Question: I have a simple table about ratings I collected on 3 websites (let's say OpenTable, Yelp, TripAdvisor). The ratings go from 1 to 5 and therefore Rating is a factor column and Website is another factor column (only 3 values allowed). I have only such 2 columns and all my observations. The structure is a data frame named 'all' containing the aforementioned columns. Example:
'''
Website Rating
_________________________
Yelp 1
TripAdvisor 2
Yelp 3
OpenTable 2
'''
What I would like to do is to have a colored density plot.
My problem looks EXACTLY the same as the one posted in this thread: <URL>
However, that solution is not working for me. I tried it by just substituting my variables names using
'ggplot(all, aes(rating, colour=website, group=website)) + geom_density()'
but it does not work. Instead of giving me an interpolated curve, here is what I get:
It looks to me that I have the same data structure as the OP in the linked thread: a data frame ('all') with two factor columns ('website' and 'rating').
'''
> mode(all)
[1] "list"
> head(all$website)
[1] TripAdvisor TripAdvisor TripAdvisor TripAdvisor TripAdvisor TripAdvisor
Levels: TripAdvisor OpenTable Yelp
> head(all$rating)
[1] 1 2 1 4 5 2
Levels: 1 2 3 4 5
'''
My question is: why is my behavior different? And what can I do to get the same plot? As a bonus/different solution, I would also try and interpolate my points with straight lines instead of using more complex kernels but I need to keep densities since I have many more observations for one websites than the other 2 combined.
Data sample:
'''
> dput(all[sample(nrow(all), 200),])
structure(list(website = structure(c(3L, 3L, 3L, 3L, 3L, 3L,
3L, 3L, 3L, 1L, 3L, 3L, 3L, 3L, 3L, 3L, 3L, 3L, 3L, 3L, 3L, 3L,
2L, 1L, 3L, 2L, 1L, 3L, 2L, 1L, 2L, 2L, 3L, 3L, 3L, 3L, 3L, 1L,
3L, 3L, 1L, 3L, 2L, 3L, 3L, 3L, 3L, 2L, 3L, 3L, 3L, 3L, 3L, 3L,
2L, 3L, 3L, 3L, 3L, 3L, 3L, 3L, 3L, 1L, 3L, 3L, 3L, 3L, 3L, 3L,
3L, 3L, 3L, 3L, 3L, 3L, 1L, 3L, 1L, 3L, 2L, 3L, 3L, 3L, 3L, 3L,
2L, 3L, 3L, 3L, 1L, 3L, 1L, 3L, 3L, 2L, 3L, 3L, 3L, 3L, 1L, 3L,
3L, 3L, 3L, 3L, 2L, 3L, 1L, 3L, 3L, 3L, 3L, 3L, 2L, 3L, 1L, 3L,
1L, 3L, 3L, 3L, 3L, 1L, 3L, 3L, 3L, 3L, 3L, 3L, 2L, 3L, 3L, 3L,
3L, 3L, 2L, 3L, 3L, 3L, 3L, 3L, 3L, 1L, 3L, 3L, 3L, 3L, 3L, 3L,
3L, 3L, 3L, 3L, 3L, 3L, 3L, 2L, 3L, 3L, 3L, 2L, 1L, 3L, 3L, 3L,
1L, 3L, 3L, 2L, 3L, 3L, 3L, 3L, 1L, 3L, 3L, 3L, 3L, 1L, 3L, 3L,
3L, 3L, 3L, 3L, 1L, 1L, 3L, 3L, 3L, 3L, 1L, 2L, 3L, 1L, 3L, 3L,
3L, 3L), .Label = c("TripAdvisor", "OpenTable", "Yelp"), class = "factor"),
rating = c(2, 4, 5, 3, 5, 3, 2, 4, 4, 5, 5, 2, 5, 5, 4, 2,
5, 4, 5, 5, 4, 4, 3, 5, 3, 2, 4, 4, 4, 2, 4, 5, 3, 4, 5,
4, 4, 3, 5, 4, 5, 2, 5, 5, 4, 3, 1, 5, 5, 5, 5, 2, 4, 1,
1, 4, 4, 4, 3, 1, 5, 4, 4, 5, 4, 4, 5, 4, 1, 1, 3, 4, 5,
5, 5, 4, 5, 2, 3, 4, 2, 4, 4, 4, 3, 2, 4, 4, 4, 4, 5, 4,
5, 3, 1, 5, 2, 3, 5, 1, 5, 4, 4, 5, 5, 4, 4, 4, 4, 5, 4,
4, 4, 3, 3, 5, 2, 4, 3, 5, 3, 3, 3, 5, 4, 1, 3, 3, 5, 4,
4, 2, 2, 4, 3, 2, 5, 5, 5, 4, 5, 1, 2, 5, 2, 4, 2, 5, 3,
4, 4, 3, 4, 5, 3, 3, 5, 4, 2, 4, 5, 4, 1, 4, 5, 1, 5, 1,
2, 5, 3, 3, 4, 5, 4, 4, 3, 3, 4, 4, 3, 3, 4, 3, 4, 3, 4,
5, 3, 2, 5, 3, 4, 4, 1, 5, 4, 3, 5, 3)), .Names = c("website",
"rating"), row.names = c(2736944L, 3701156L, 4217688L, 5350640L,
3600261L, 2944052L, 3522393L, 5443298L, 3965562L, 490821L, 4706825L,
1694078L, 3395609L, 2220568L, 2886121L, 4329867L, 3414341L, 4911507L,
2629607L, 2547491L, 5254750L, 5089579L, 922864L, 643065L, 1797579L,
782480L, 686194L, 5035633L, 998745L, 553929L, 888404L, 730158L,
4357257L, 1824206L, 4941425L, 2910113L, 2006209L, 643302L, 1534660L,
3489947L, 202175L, 2483374L, 820339L, 3411547L, 4792406L, 1379214L,
3900503L, 1000939L, 3823518L, 5340233L, 1330743L, 5333146L, 3638755L,
2445636L, 1057389L, 5092709L, 5092040L, 3841598L, 3739264L, 1482807L,
1314908L, 2522682L, 1757427L, 723017L, 4809829L, 4636027L, 1728575L,
2974897L, 3485658L, 2592565L, 3207974L, 2721825L, 4295506L, 4953206L,
3325724L, 4706765L, 455090L, 5386094L, 612504L, 3483673L, 881132L,
1715784L, 4478951L, 1995026L, 1640553L, 4213693L, 925338L, 4541407L,
3602299L, 5233082L, 727017L, 4954392L, 270757L, 3436121L, 3793314L,
824985L, 1558576L, 3659425L, 2131835L, 1721671L, 32696L, 3405602L,
2736827L, 4403647L, 2171731L, 2954043L, 976434L, 3680791L, 30799L,
4833704L, 3895171L, 4469617L, 2517017L, 4236947L, 733711L, 1480361L,
255671L, 4847331L, 355851L, 2933805L, 5470569L, 3045714L, 3423394L,
475428L, 4460007L, 4668961L, 1560070L, 3314368L, 2150067L, 4480758L,
781676L, 3659111L, 4799721L, 3509779L, 5320687L, 5179115L, 852931L,
4141898L, 4768793L, 1356381L, 3881247L, 1685112L, 2232222L, 315374L,
1721551L, 1464571L, 2472040L, 3198238L, 4719488L, 2763751L, 2999152L,
2042160L, 1374928L, 1703496L, 1805583L, 5192311L, 3558389L, 925026L,
5497787L, 2464617L, 1850617L, 1047932L, 186007L, 3168546L, 1433736L,
1548105L, 5450L, 5288180L, 2476807L, 997242L, 4693332L, 5107109L,
3338800L, 2722363L, 58422L, 3408902L, 4537803L, 2780976L, 2129998L,
376274L, 1773109L, 5138810L, 2364642L, 1087043L, 3318862L, 1567254L,
418564L, 726387L, 4128160L, 4669905L, 1194602L, 2315020L, 211234L,
818018L, 3378122L, 462827L, 1516313L, 3120210L, 4257323L, 5214034L
), class = "data.frame")
'''
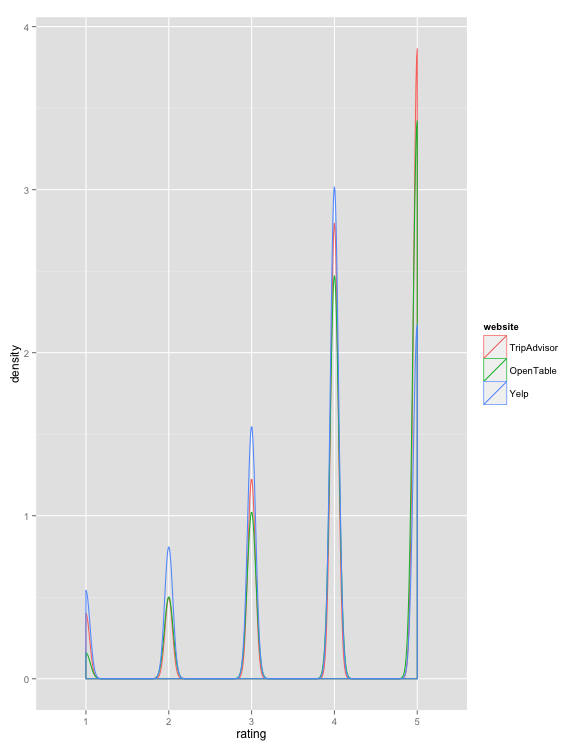
Answer: As @joran pointed out in his comment, it all seems to be a matter of bandwidth. If I plot your sample data with a low bandwidth, it looks like the image you provided :
'''
ggplot(all, aes(rating, colour=website, group=website)) + geom_density(adjust=0.1)
'''

But with a high bandwidth, it seems quite different :
'''
ggplot(all, aes(rating, colour=website, group=website)) + geom_density(adjust=2)
'''

If you want to just plot your relative frequencies connected with lines, I think you must compute them beforehand. For example :
'''
all.prop <- data.frame(prop.table(table(website=all$website, rating=all$rating),1))
ggplot(all.prop, aes(x=rating, y=Freq)) + geom_line(aes(group=website, color=website))
'''